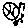
Label: moon